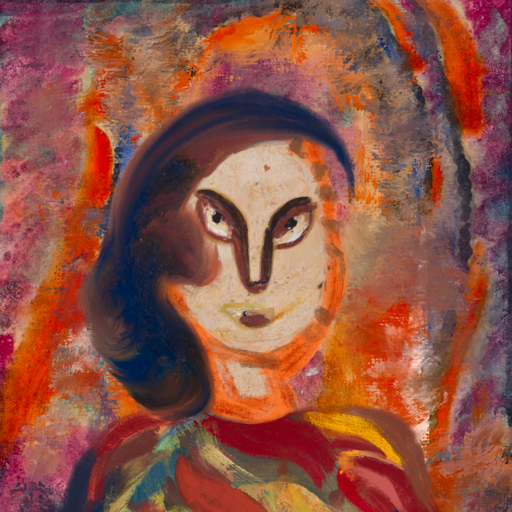
Background: Experience, Head And Neck Front: Rupkatha, Face Front: After_Raid, Bust: Mother_And_Son_Son, Hair Front: Mother_And_Son_Son, Head Accessory: Blank, Second Necklace: Blank, Necklace: Blank, Baby: Blank